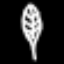
Label: leaf